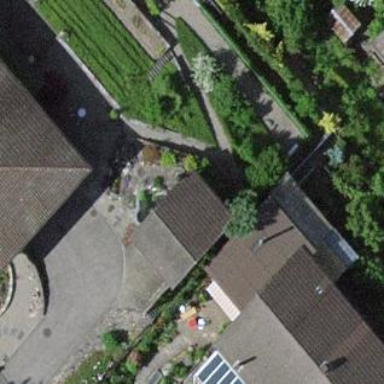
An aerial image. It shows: Shed.